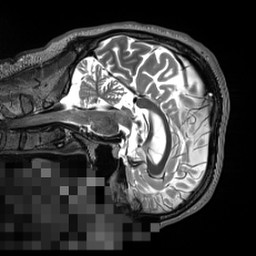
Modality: T2w
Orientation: sagittal
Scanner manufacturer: siemens
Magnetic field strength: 3 T
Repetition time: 3.2 s
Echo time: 0.564 s